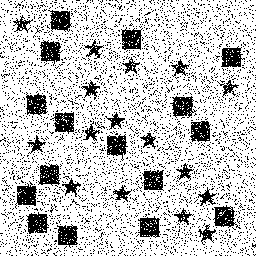
Squares: 16
Triangles: 0
Stars: 16
Total shapes: 32